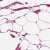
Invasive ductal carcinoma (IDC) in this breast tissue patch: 0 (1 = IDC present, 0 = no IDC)